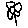
Label: flower